Question: Recently I logged into my FB account on Chrome Browser. When I opened the developer tools, I saw something like this:

Now I know that it is possible to add anything to console using the javascript 'console.log' function. But my question is -- how did they add style to the text? E.g. "Stop!" is written in red tahoma font with black border and larger size. How did they do it?
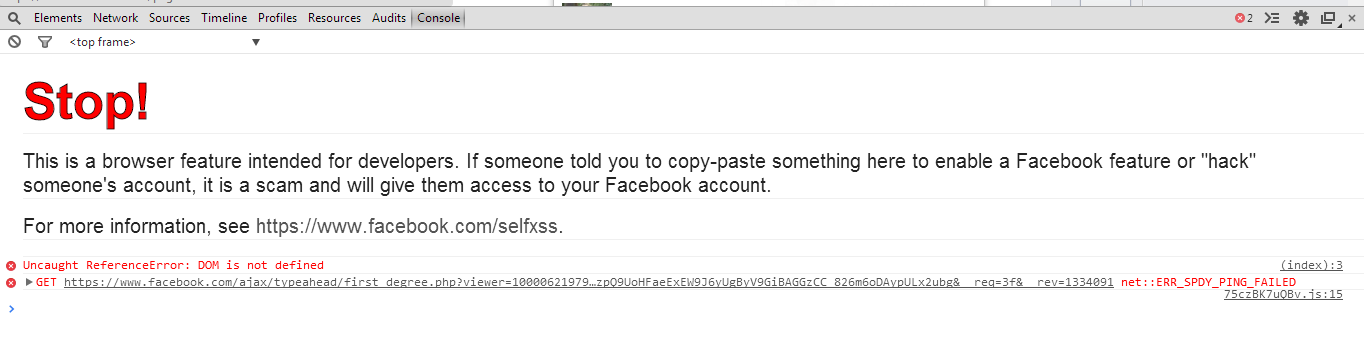
Answer: Addy Osmani has a good explanation:
<URL>
> Thanks to Mr. +Mike West, you can now add style to your console log
via %c, just like you can in Firebug. e.g'''
console.log("%cBlue!", "color: blue;");
'''
Blocks such as 'console.log('%cBlue! %cRed!', 'color: blue;', 'color: red;');' are also now supported :)Whilst most people will probably use this for practical purposes, it's
also possible to have a little fun with it :) (see below)Not to be outdone, here's what +Mike West came up with a few days ago

---
Basically, you can use the '%c' paramater to pass in CSS styling. For an example, try the following in your chrome console:
'''
console.log("%cBlue! %cGreen", "color: blue; font-size:15px;", "color: green; font-size:12px;");
'''